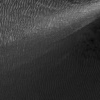
Atmospheric dust classification: not_dusty